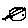
Label: hexagon